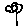
Label: flower